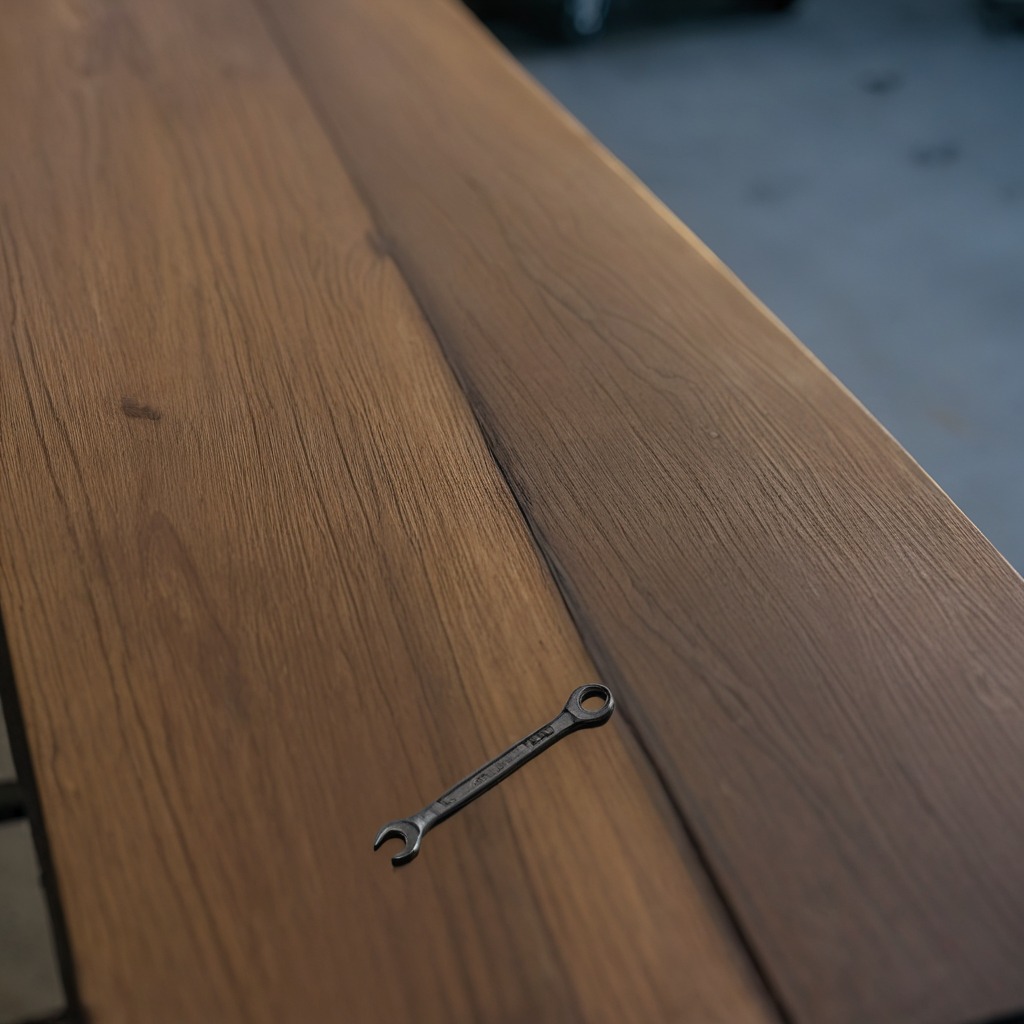
An wrench lies on the table.